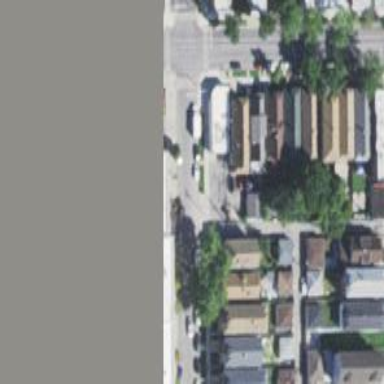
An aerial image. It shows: Alleyway designated as service road.